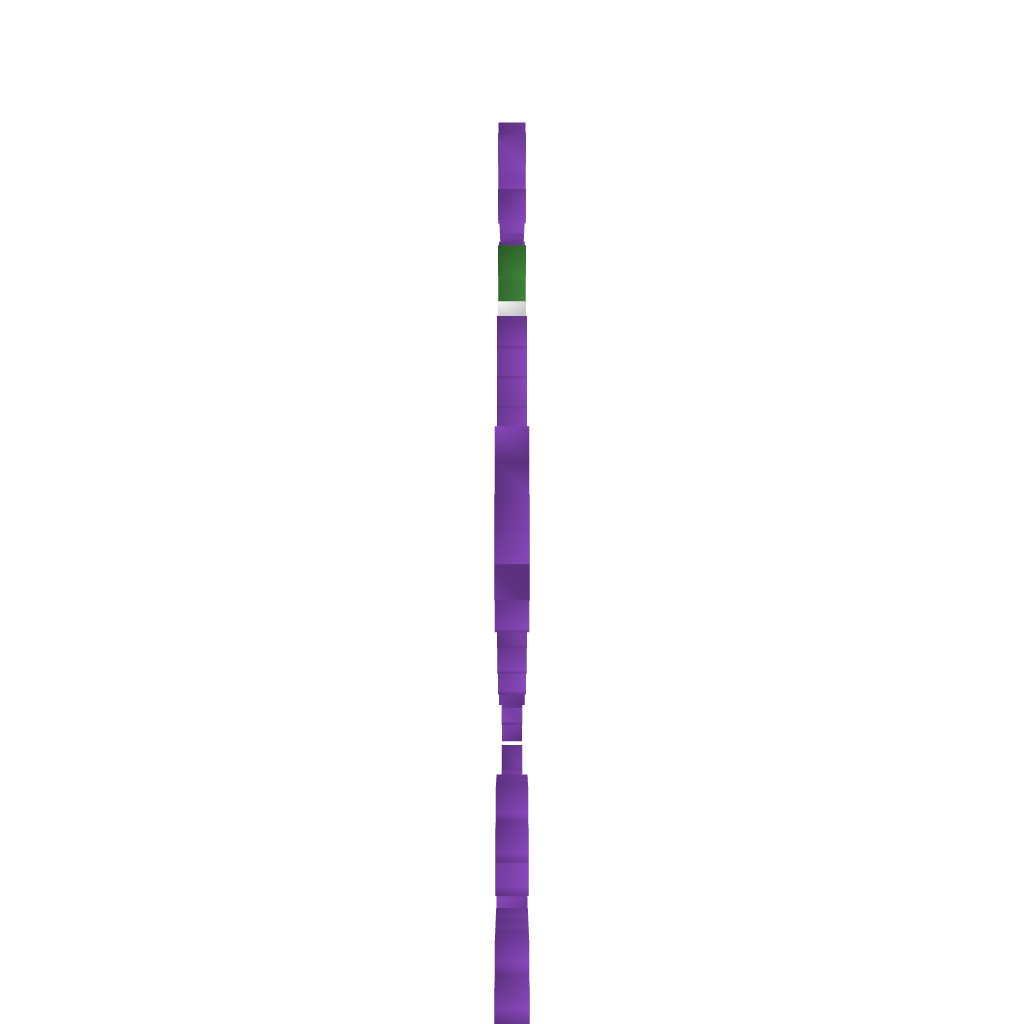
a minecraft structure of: Woodman (ErnieCIII) bad low quality